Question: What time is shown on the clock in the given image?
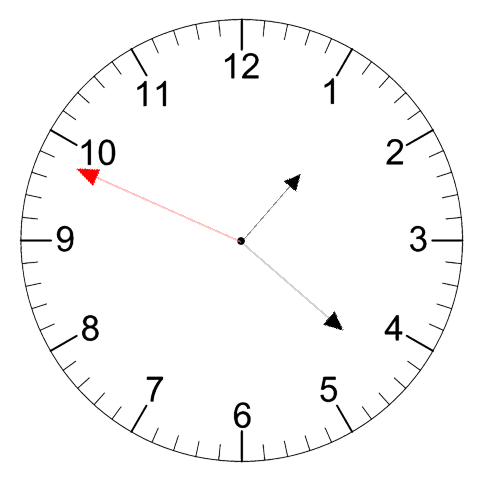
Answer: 01:21:49